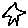
Label: star